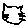
Label: cat